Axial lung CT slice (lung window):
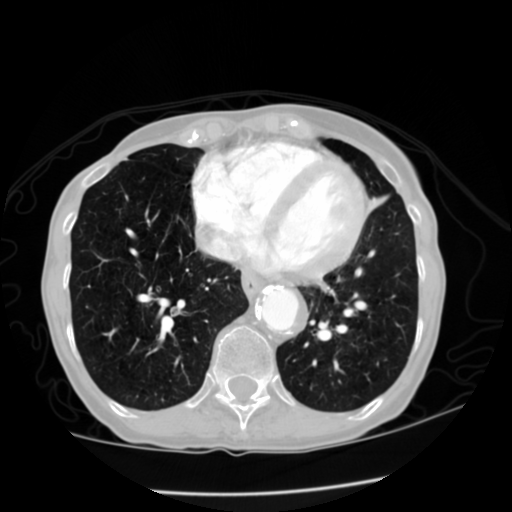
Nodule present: no